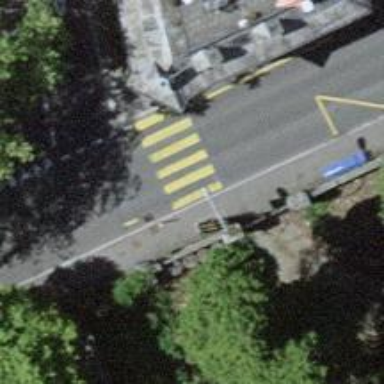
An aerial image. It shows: Kerb barrier.